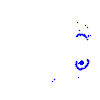
Particle: proton